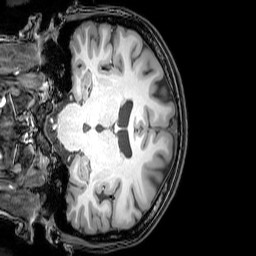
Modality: T1w
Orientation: coronal
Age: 23
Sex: female
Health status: healthy
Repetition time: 0.081 s
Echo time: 0.037 s